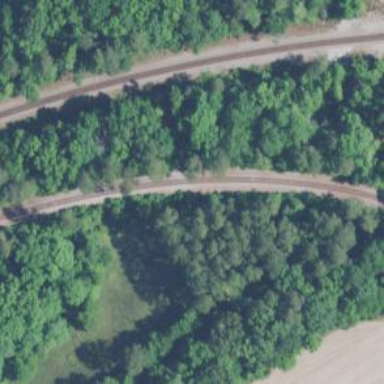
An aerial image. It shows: Railway track.